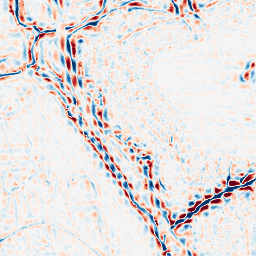
Category: wavelet
Decomposition family: wavelet_biorthogonal
Decomposition parameters: wavelet: bior3.5
level: 3
Upsampling method: quartic
Upsampling parameters: scale: 2
Upsampling scale: 2